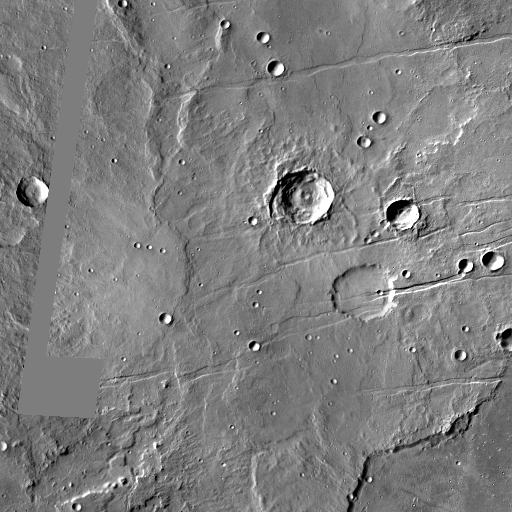
Crater classes present: Background, Other, Buried, Secondary